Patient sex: F
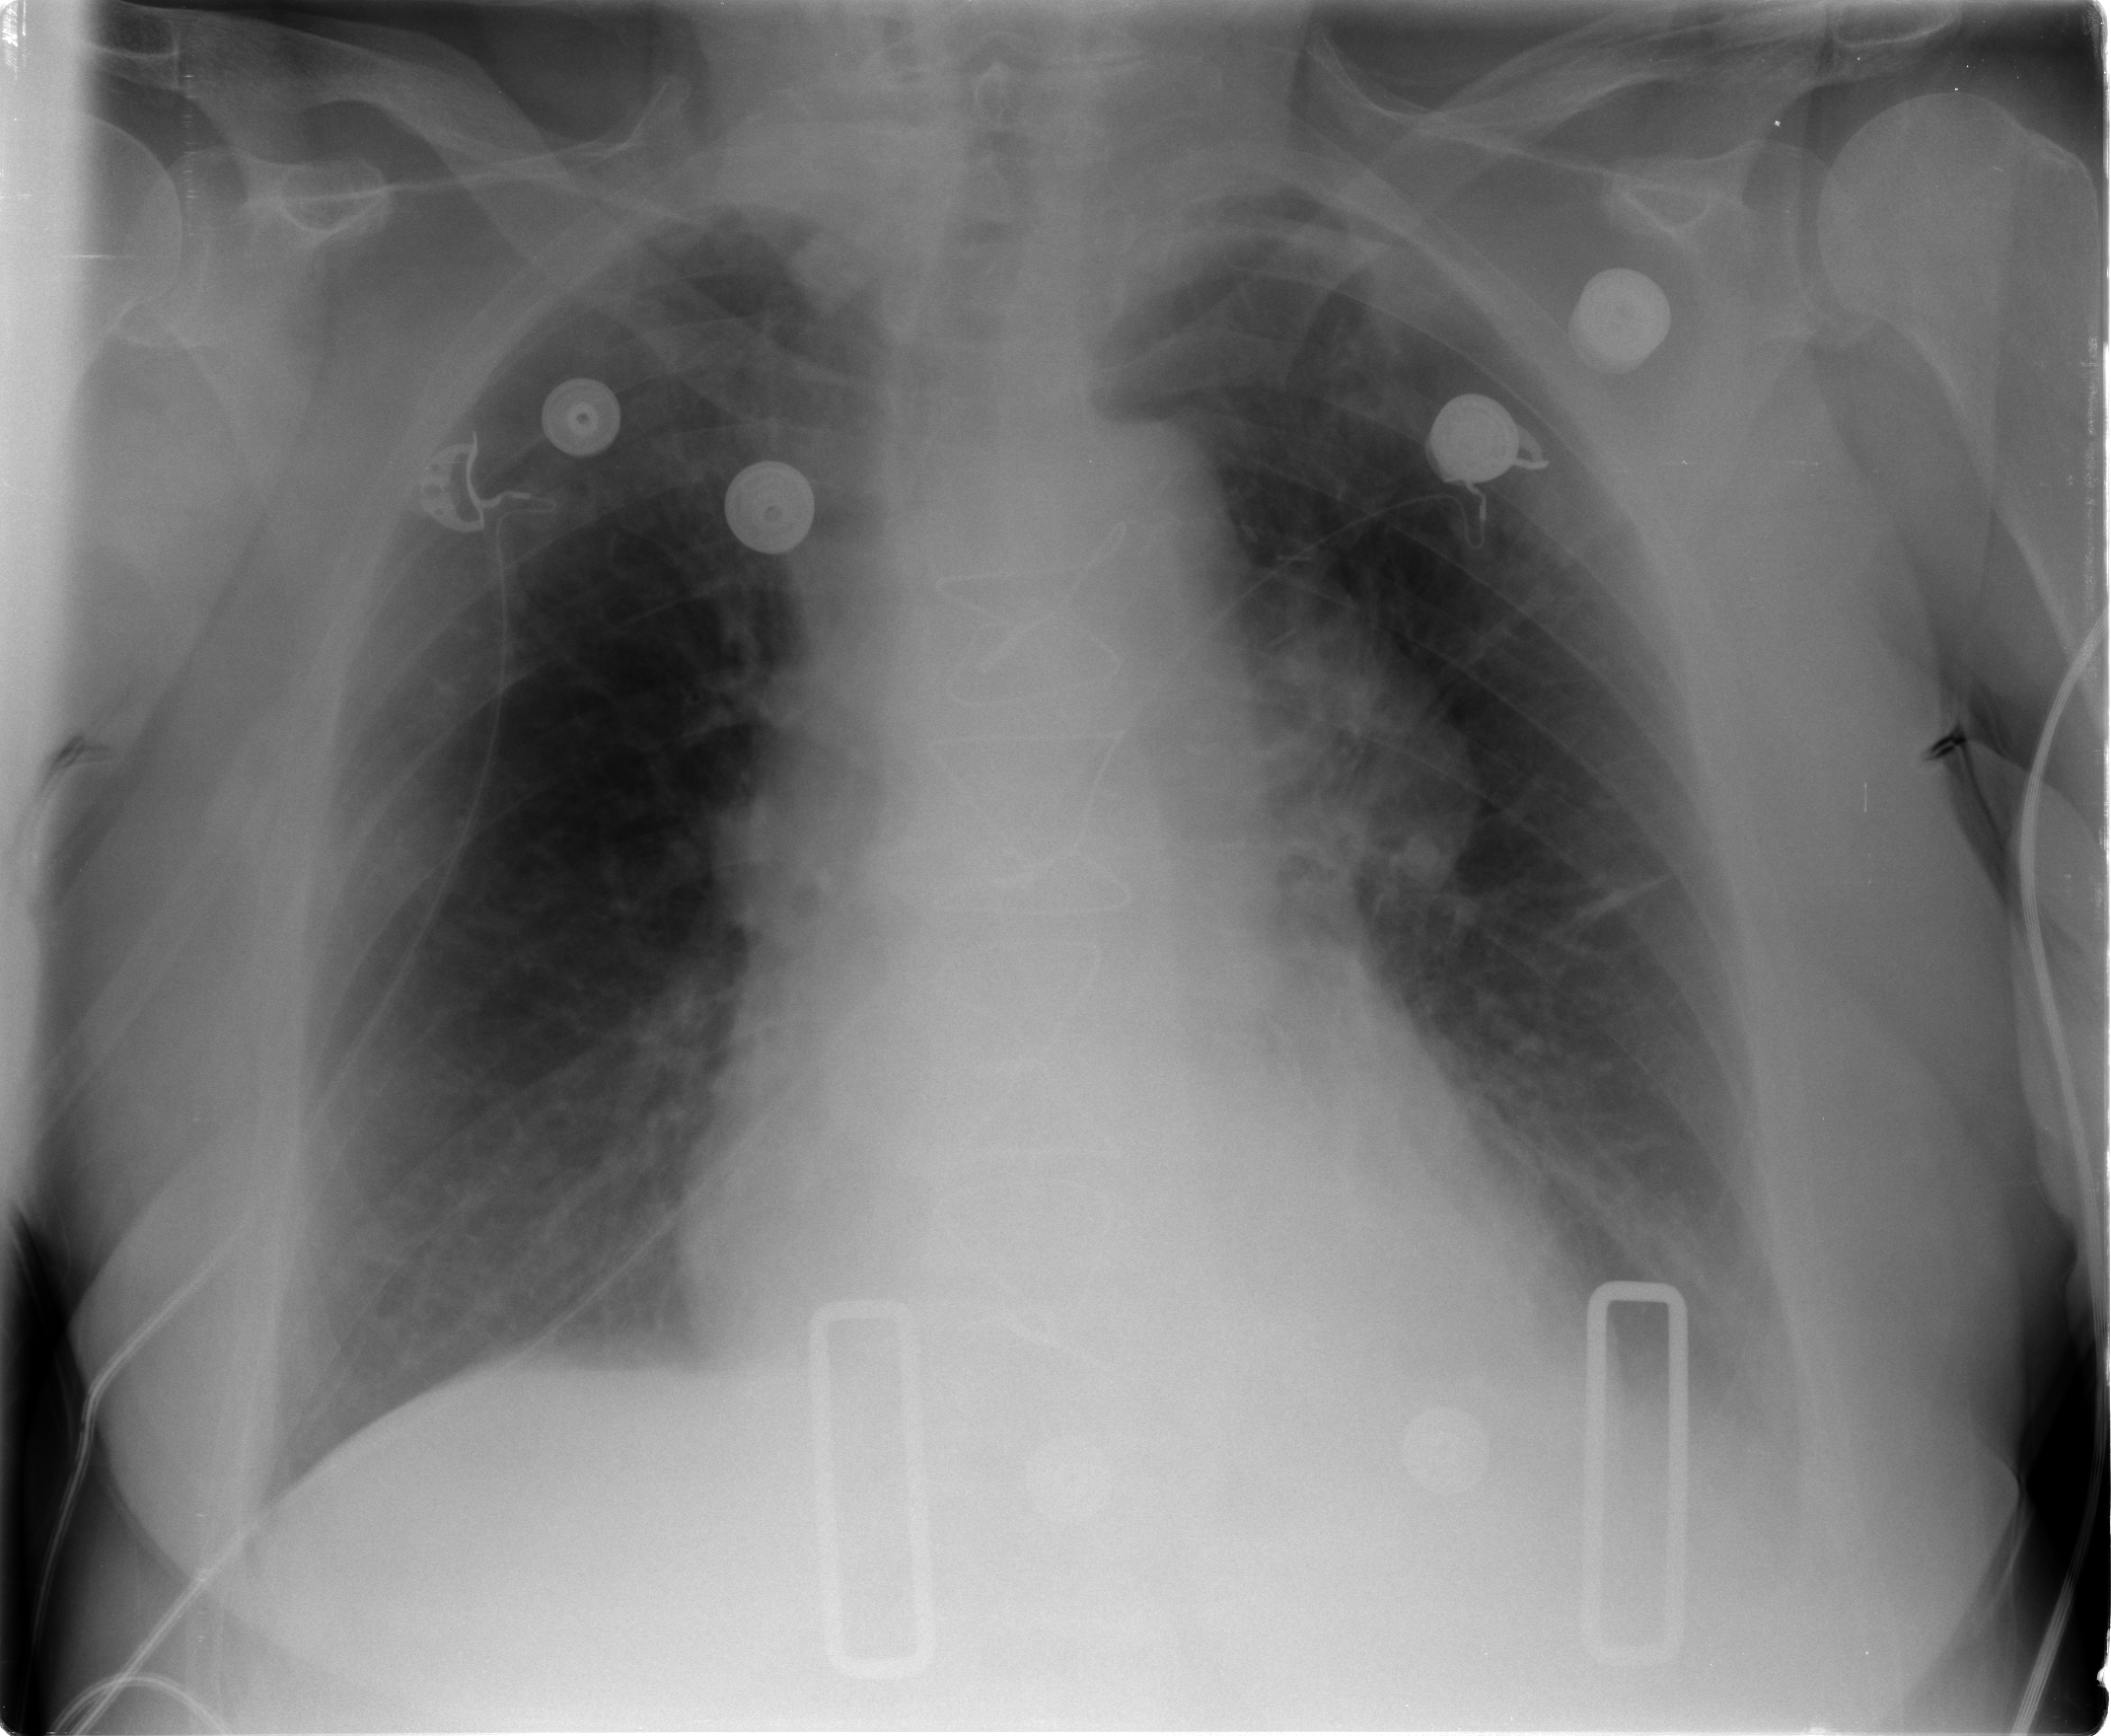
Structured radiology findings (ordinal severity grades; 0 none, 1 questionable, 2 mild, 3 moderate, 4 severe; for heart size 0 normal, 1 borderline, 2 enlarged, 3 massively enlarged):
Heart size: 0
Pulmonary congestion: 0
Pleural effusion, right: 0
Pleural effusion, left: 2
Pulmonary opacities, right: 0
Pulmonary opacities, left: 1
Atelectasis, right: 0
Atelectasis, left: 2